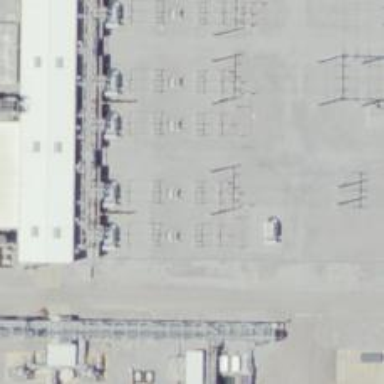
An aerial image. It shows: Switch for power supply.